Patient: sex M, age 73
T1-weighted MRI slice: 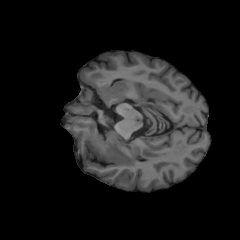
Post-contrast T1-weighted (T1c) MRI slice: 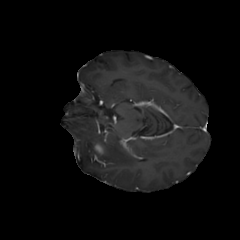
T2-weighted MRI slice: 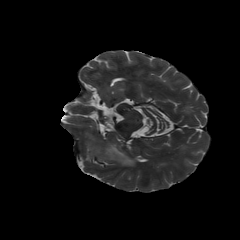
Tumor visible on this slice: yes
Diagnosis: Glioblastoma, IDH-wildtype
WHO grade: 4